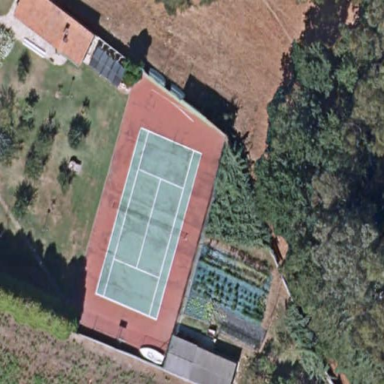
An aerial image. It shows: Tennis court on pitch.